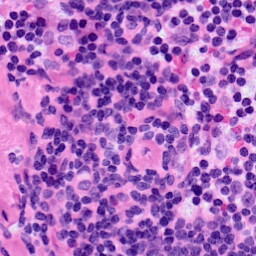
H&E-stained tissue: LymphNode